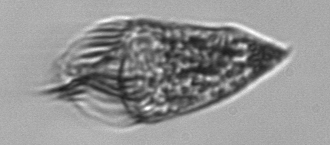
Label: Pelagostrobilidium